Question: I have 3 tables that form a many-to-many relationship as illustrated in the following image.

How can I save an entry in the 'UsersByCompanies' table between company number 1 and user number 2, with the following rules:
- 'IsEnabled''UsersByCompanies''Companies.CompanyCode = 1''Users.IDNumber = 2''IsEnabled'- 'DateCreated'
So far I have come up with this but It has errors:
'''
IF (NOT EXISTS((select IDNumber from dbo.tb_Users where ((IDNumber)) = 1234)))
--the user was not registered
insert into dbo.tbUsers(IDNumber, Name, LastName, department)
values (1234, 'John','Smith','A')
go
insert into dbo.tb_UsersByCompanies (IDNumber, CompanyCode, DateCreated, IsEnabled)
values (1234, 2, getdate(), 1)
go
print 'New Client'
ELSE
update dbo.tbUsers
set IDNumber = 1234, Name = 'John', LastName= 'Smith'
where ((IDNumber)) = 1234
go
IF (EXISTS((select IDNumber, CompanyCode from dbo.tb_UsersByCompanies
where (IDNumber)= 1234 and CompanyCode = 2 and IsEnabled = 1 )))
--The user is already registered in the company
print 'The user is already registered and active in the company'
ELSE
IF(EXISTS((select IDNumber, CompanyCode from dbo.tb_UsersByCompanies
where (IDNumber)= 1234 and IsEnabled = 1 )))
--the user is active in another company
update dbo.tb_UsersByCompanies
set IsEnabled = 0
where ((IDNumber)) = 1234 and IsEnabled = 1
insert into dbo.tb_UsersByCompanies (IDNumber, CompanyCode, DateCreated, IsEnabled)
values (1234, 2, getdate(), 1)
print 'The Client is active in another company'
ELSE
--if it enters here the user was already registered but not linked to a company
insert into dbo.tb_UsersByCompanies (IDNumber, CompanyCode, DateCreated, IsEnabled)
values (1234, 2, getdate(), 1)
print 'the user was already registered but not linked to a company'
'''
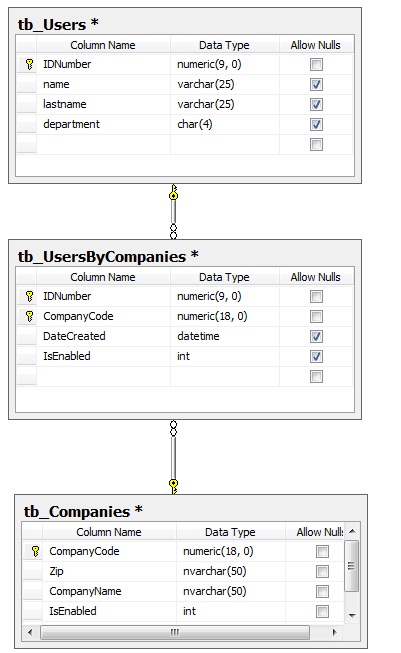
Answer: '''
IF NOT EXISTS(select * from dbo.tb_Users where IDNumber = 1234)
--the user was not registered
insert into dbo.tbUsers(IDNumber, Name, LastName, department)
values (1234, 'John','Smith','A')
ELSE
update dbo.tbUsers
set IDNumber = 1234, Name = 'John', LastName= 'Smith'
where ((IDNumber)) = 1234
-- now user is valid and existing
-- update all entries for user which are not company 2
update dbo.tb_UsersByCompanies set IsEnabled = 0
where IDNumber= 1234 and CompanyCode <> 2
-- insert if not existsing
if not Exists (Select * from dbo.tb_UsersByCompanies where IDNumber= 1234 and CompanyCode =2)
insert into dbo.tb_UsersByCompanies (IDNumber, CompanyCode, DateCreated, IsEnabled)
Values
(1234,2,GETDATE(),2)
'''